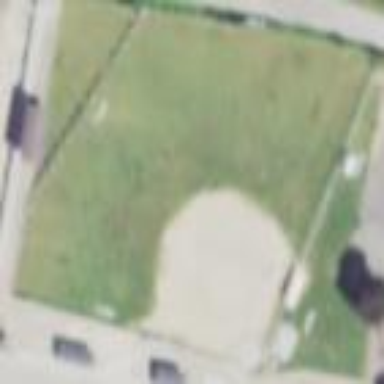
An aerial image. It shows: Baseball pitch for leisure land activities.